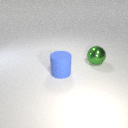
large blue rubber cylinder in front of large green metal sphere